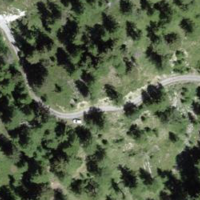
EUNIS habitat code: 41
Species observed at this site:
Saxifraga aspera
Dryas octopetala